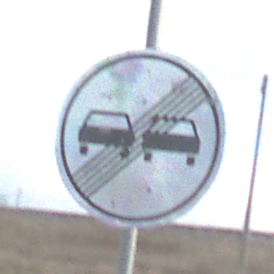
Verkehrszeichen: EndeUeberholverbot
Umgebung: Outdoor, RoadRail
Tageszeit: SunriseSunset
Wetter: PartlyCloudy
Licht: Natural
Jahreszeit: NotSpecified
Kontrast: LowContrast